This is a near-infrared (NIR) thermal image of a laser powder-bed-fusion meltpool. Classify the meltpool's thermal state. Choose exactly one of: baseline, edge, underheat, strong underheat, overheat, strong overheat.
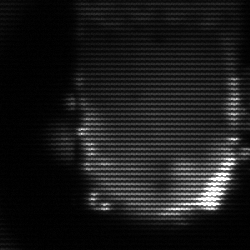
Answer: baseline